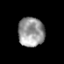
Tissue: prostate
Cell type: T cells
Senescence score: 0.3577
Nuclear area (px): 754
Mean DAPI intensity: 152.143